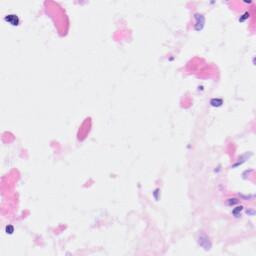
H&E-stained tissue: Kidney